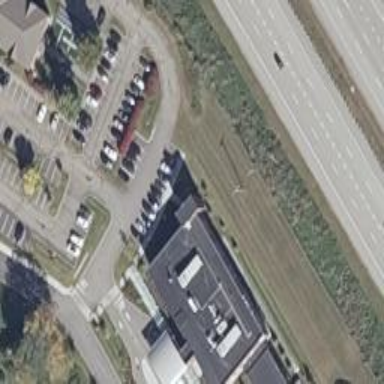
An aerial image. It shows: Hospital building.